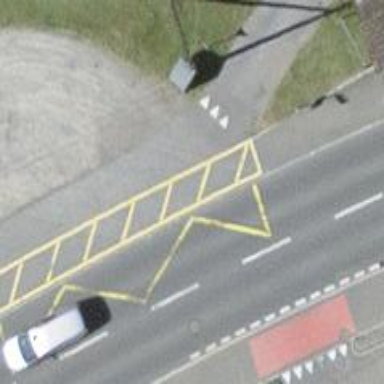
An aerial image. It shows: Bus stop with platform for public transport.